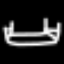
Label: bed